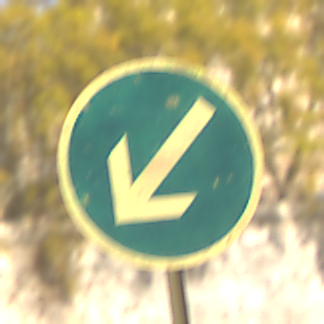
Verkehrszeichen: VorgeschriebeneVorbeifahrtLinks
Umgebung: Outdoor, Suburban
Tageszeit: MorningAfternoon
Wetter: PartlyCloudy
Licht: Natural
Jahreszeit: NotSpecified
Kontrast: MediumContrast